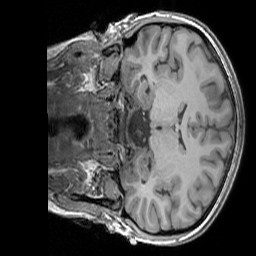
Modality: T1w
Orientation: coronal
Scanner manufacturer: siemens
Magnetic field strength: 3 T
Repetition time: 1.83 s
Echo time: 0.00303 s